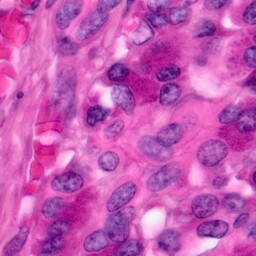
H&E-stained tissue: Pancreatic